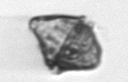
Label: Kryptoperidinium_triquetrum